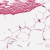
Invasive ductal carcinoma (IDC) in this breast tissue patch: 0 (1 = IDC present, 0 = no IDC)